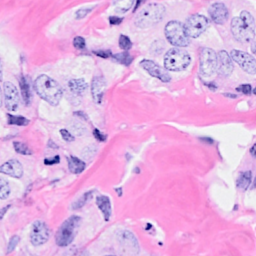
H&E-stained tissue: Breast